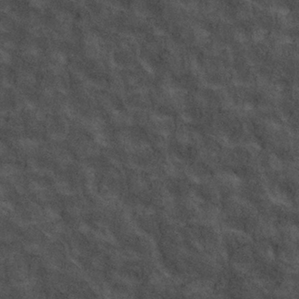
Label: frost